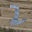
Label: 2